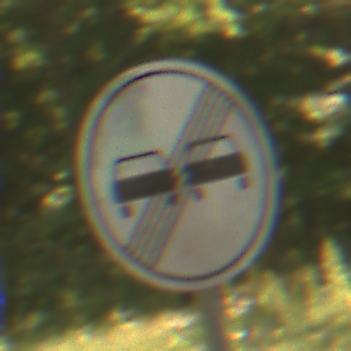
Verkehrszeichen: EndeUeberholverbot
Umgebung: Outdoor, Nature
Tageszeit: Midday
Wetter: PartlyCloudy
Licht: Natural
Jahreszeit: NotSpecified
Kontrast: LowContrast